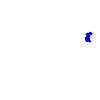
Particle: electron